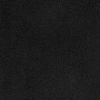
Atmospheric dust classification: dusty